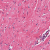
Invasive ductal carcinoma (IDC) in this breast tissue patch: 0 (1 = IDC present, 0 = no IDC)